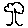
Label: tree